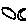
Label: moon